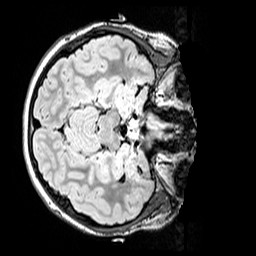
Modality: FLAIR
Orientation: axial
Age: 11
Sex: female
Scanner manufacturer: siemens
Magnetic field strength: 3 T
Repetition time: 5 s
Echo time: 0.388 s